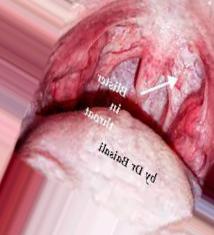
Condition: Mouth Ulcer